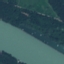
Land use / land cover: River